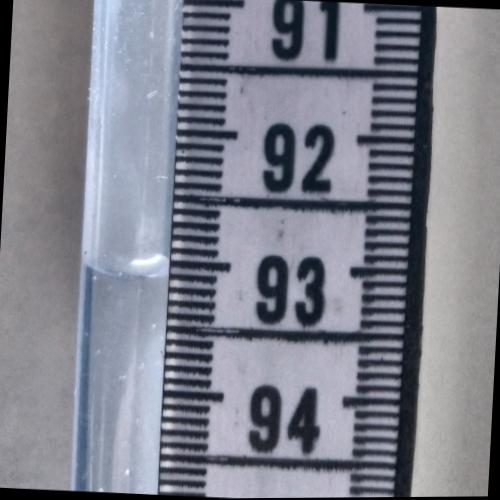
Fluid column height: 93.1 cm